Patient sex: M
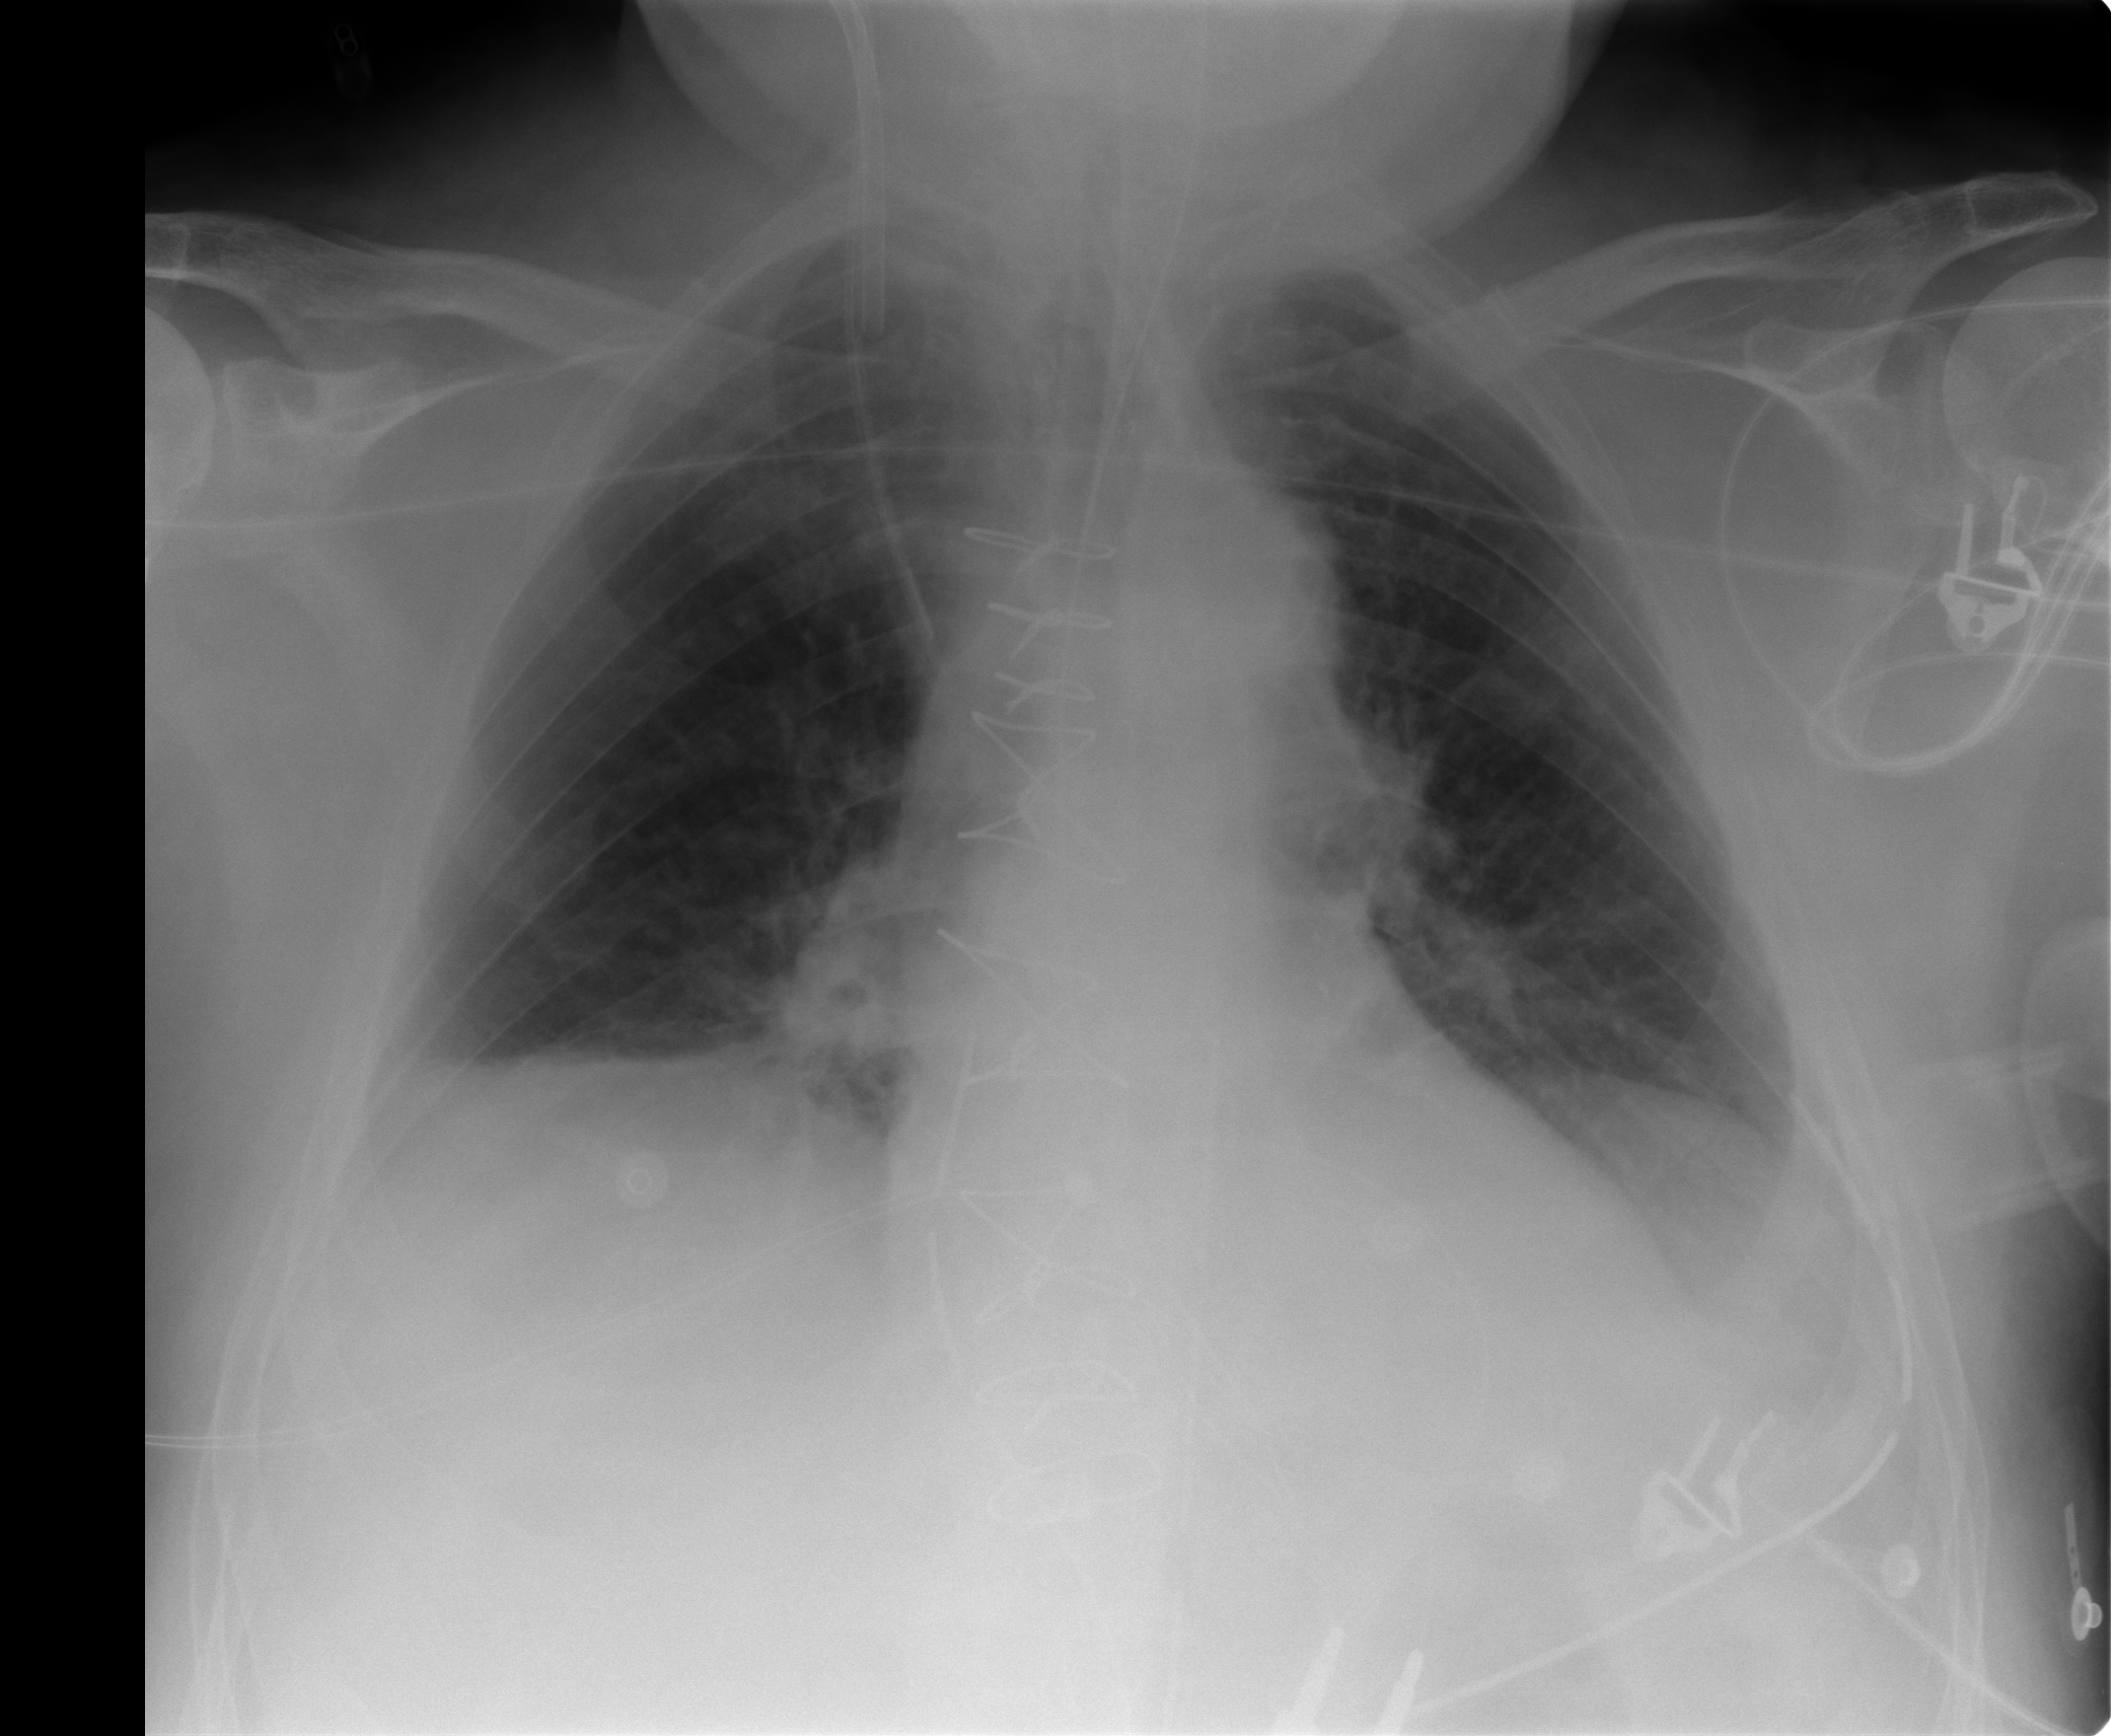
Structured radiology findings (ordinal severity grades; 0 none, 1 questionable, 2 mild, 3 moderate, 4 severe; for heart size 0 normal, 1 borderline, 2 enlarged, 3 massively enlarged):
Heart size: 0
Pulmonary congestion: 1
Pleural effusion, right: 1
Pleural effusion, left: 0
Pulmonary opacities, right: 0
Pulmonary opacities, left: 0
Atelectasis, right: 2
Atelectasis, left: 2